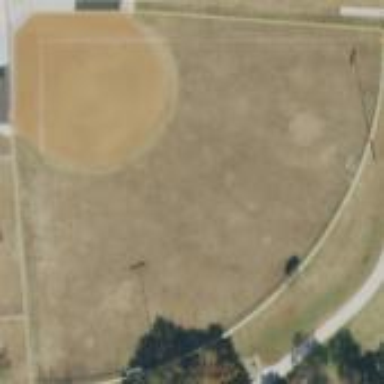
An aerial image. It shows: Baseball pitch for leisure land.